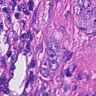
Metastatic tissue present: yes